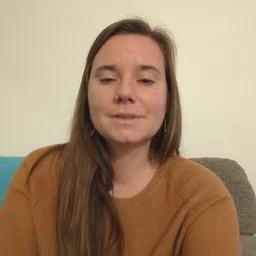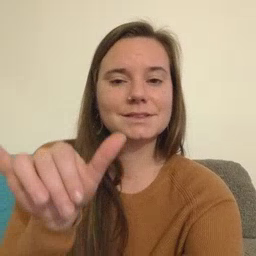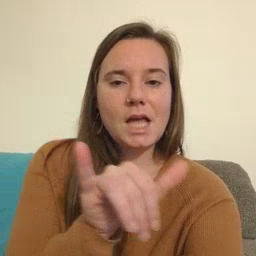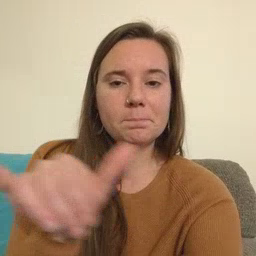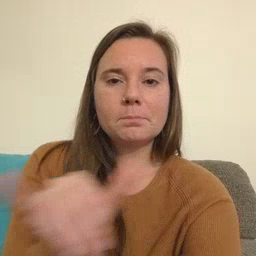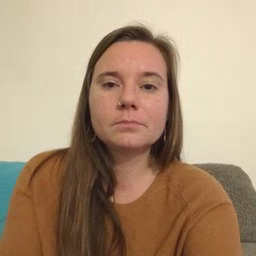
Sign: same